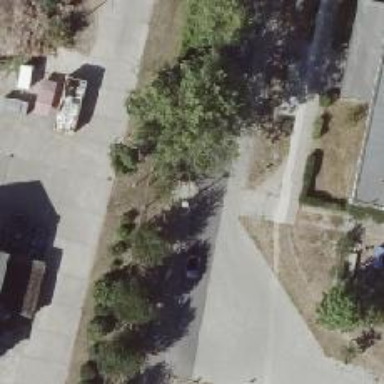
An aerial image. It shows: Asphalt sidewalk along the footway.